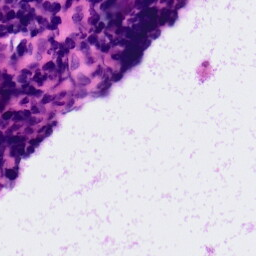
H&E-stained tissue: LymphNode